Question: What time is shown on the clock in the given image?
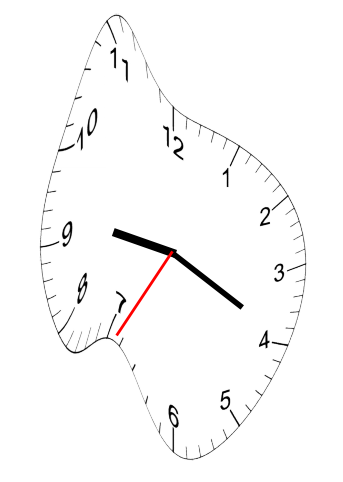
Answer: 09:19:35